Aerial crown-view tile of a tropical tree (Barro Colorado Island, Panama), acquired 20250915:
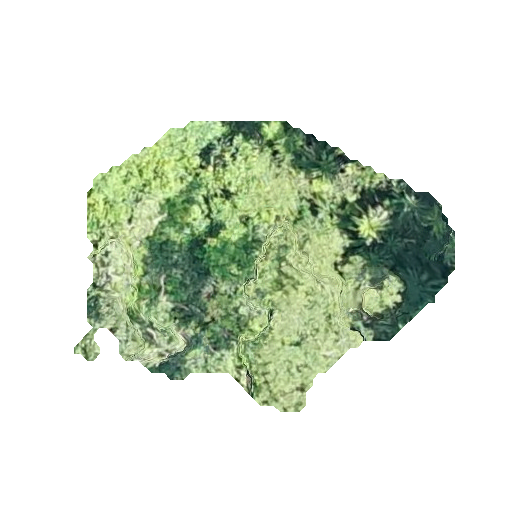
Species: Cecropia insignis
GBIF accepted scientific name: Cecropia insignis
Crown area: 108.811 m²